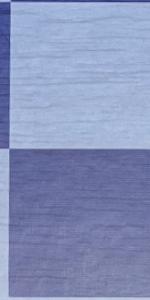
Label: Empty